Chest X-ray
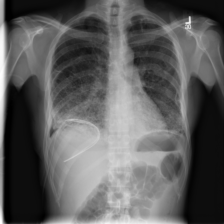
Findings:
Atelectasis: negative
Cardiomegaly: negative
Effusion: negative
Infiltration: negative
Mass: negative
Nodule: negative
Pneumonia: negative
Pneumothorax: positive
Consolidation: negative
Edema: negative
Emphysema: negative
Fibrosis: negative
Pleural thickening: negative
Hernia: negative